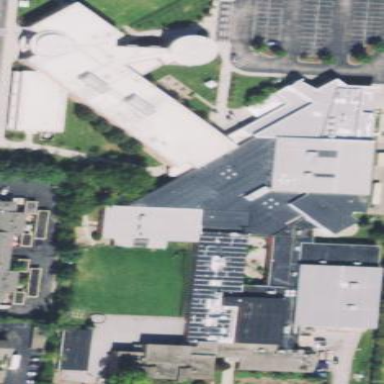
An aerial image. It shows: School building.